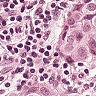
Metastatic tissue present: yes